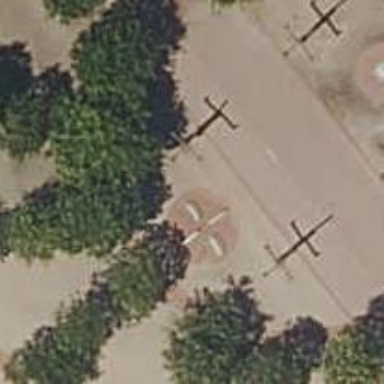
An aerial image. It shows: Bicycle parking area with anchor-type racks.